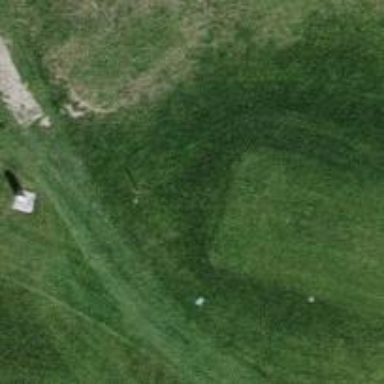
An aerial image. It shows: Golf tee on grassy land.